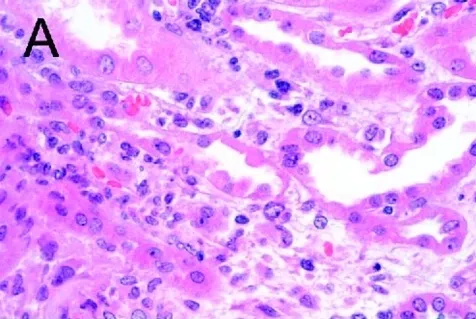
A: Renal biopsy shows inflammatory cell infiltrate in the interstitium and focal denudation of tubular epithelial cells. Hematoxylin and Eosin; original magnifications x100.
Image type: pathology (h&e)